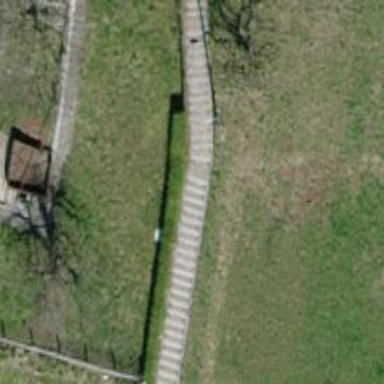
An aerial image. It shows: Steps with sett surface.